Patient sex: F
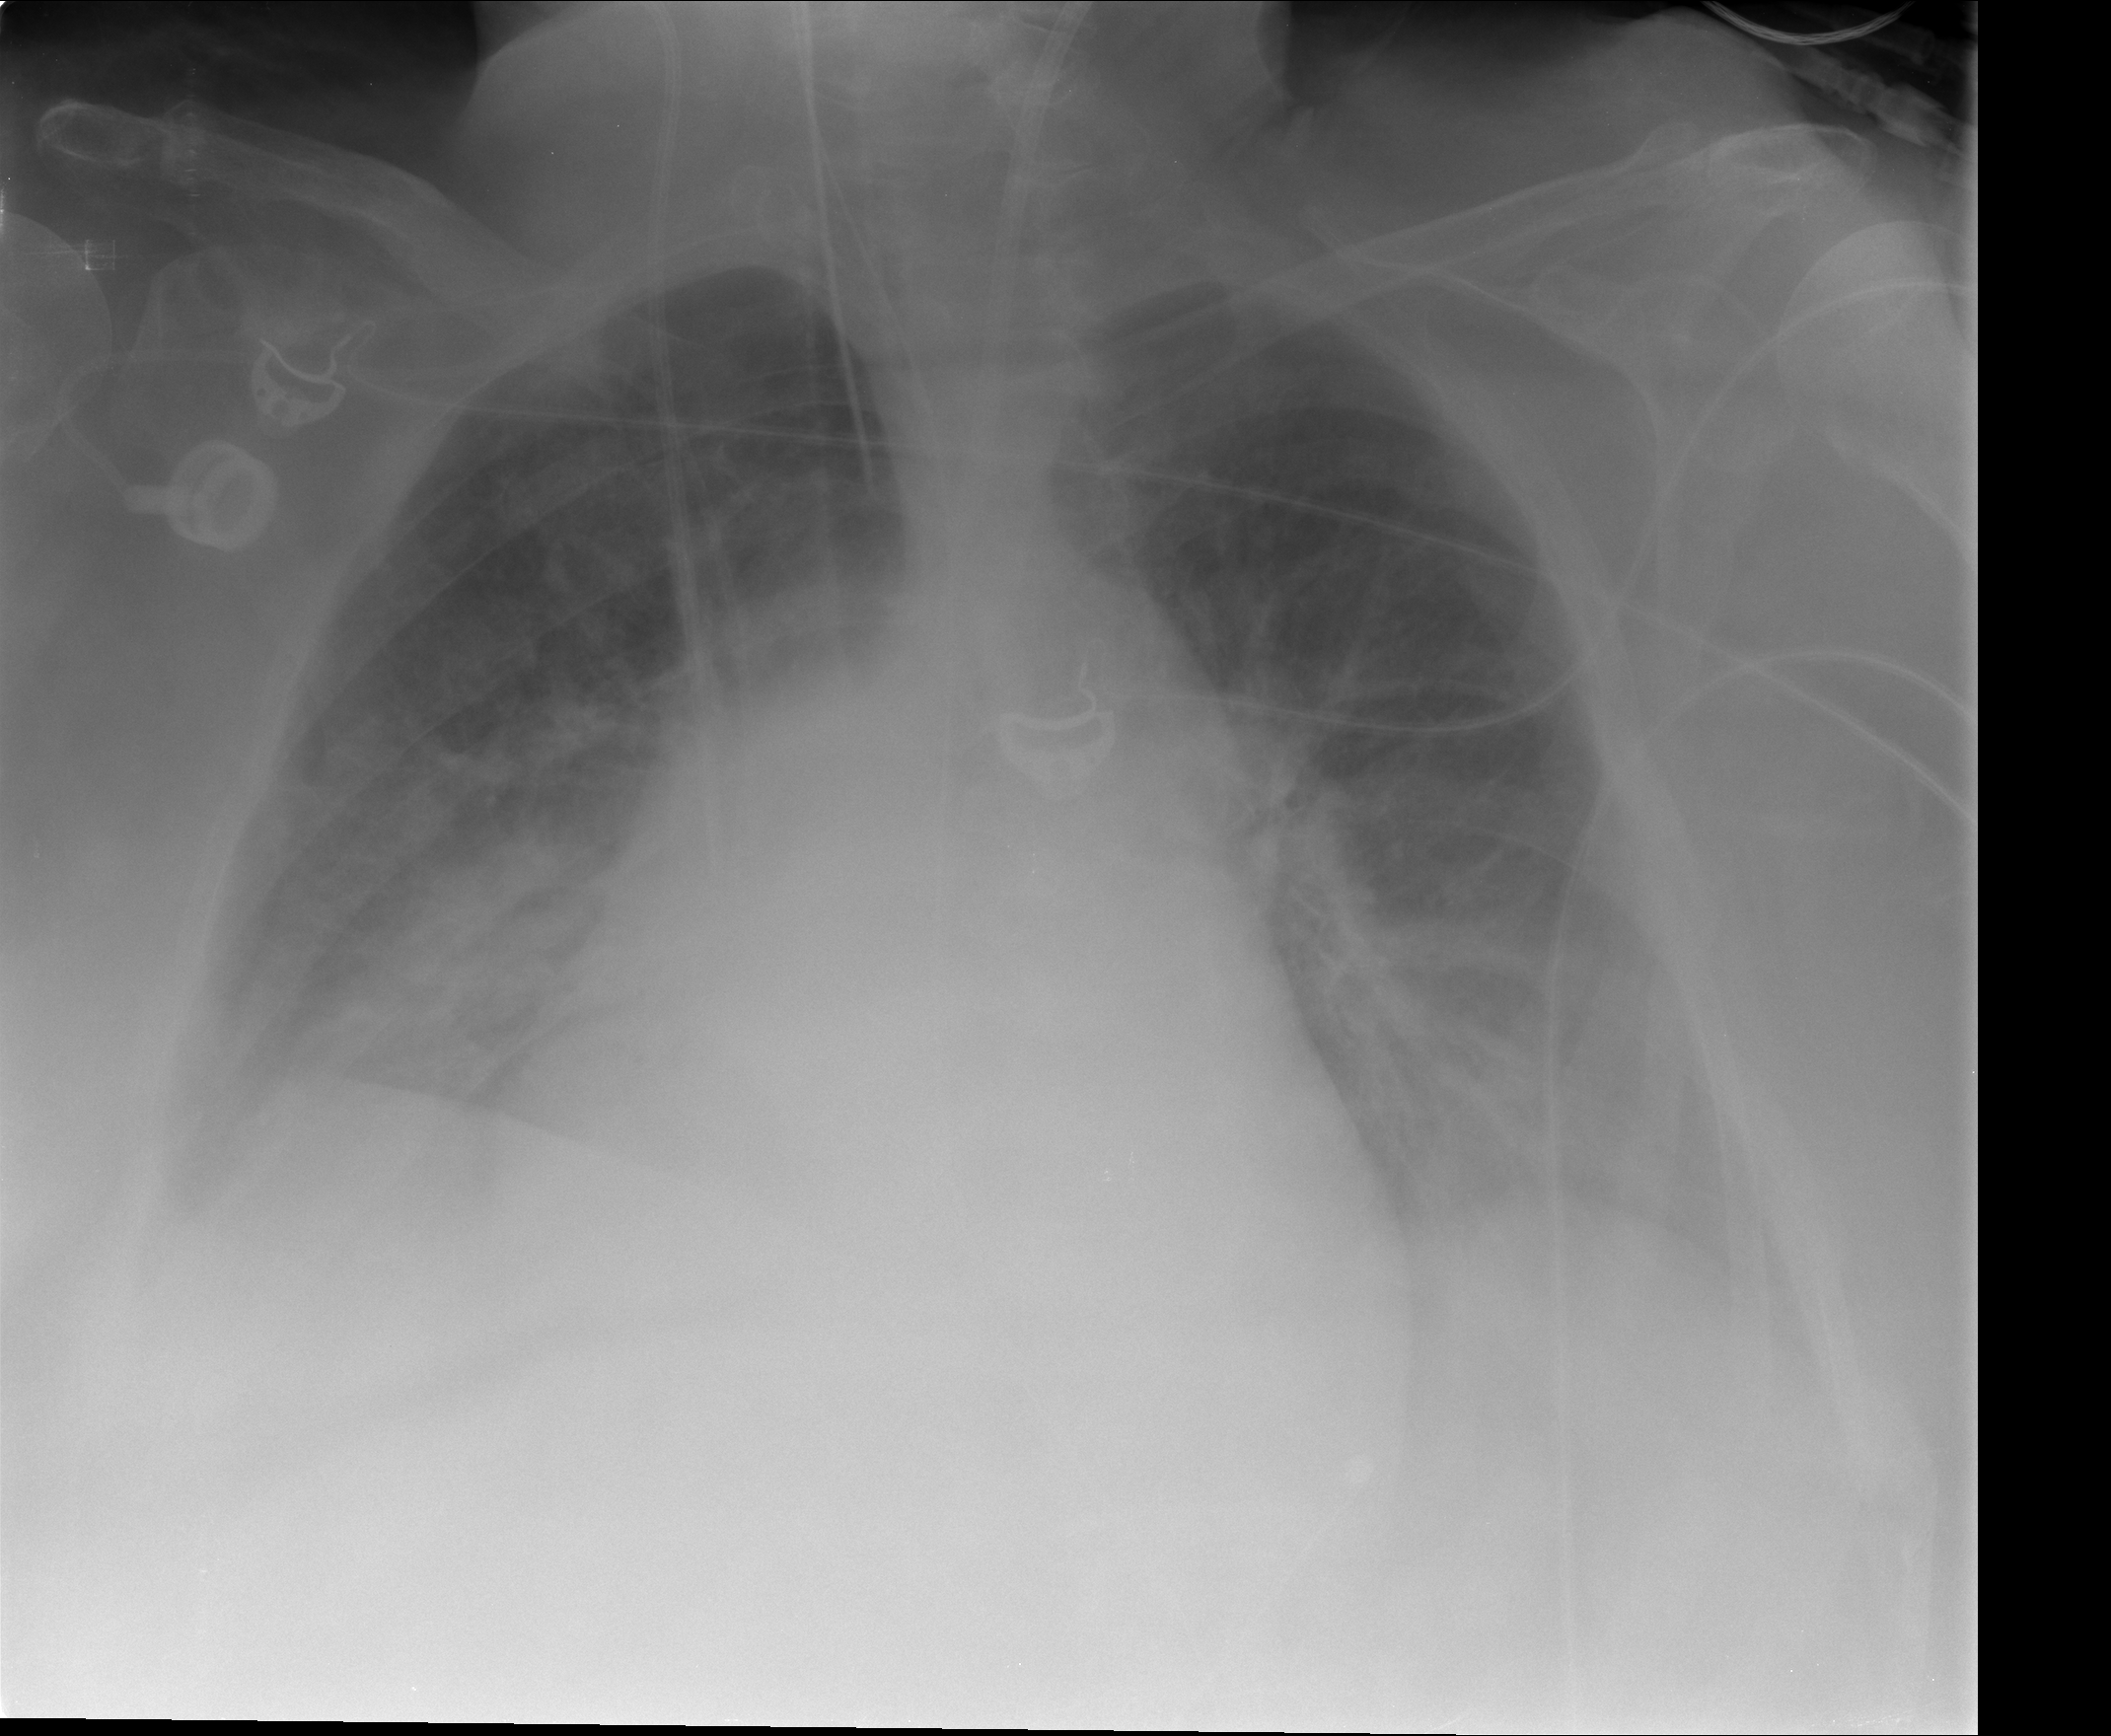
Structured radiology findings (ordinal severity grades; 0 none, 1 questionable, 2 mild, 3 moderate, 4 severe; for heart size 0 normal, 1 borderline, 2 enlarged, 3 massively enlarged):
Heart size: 2
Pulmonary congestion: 2
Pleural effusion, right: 2
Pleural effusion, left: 0
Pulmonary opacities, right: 3
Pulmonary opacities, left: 0
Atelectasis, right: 2
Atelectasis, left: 1